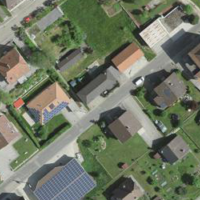
EUNIS habitat code: 54
Species observed at this site:
Vaccinium myrtillus